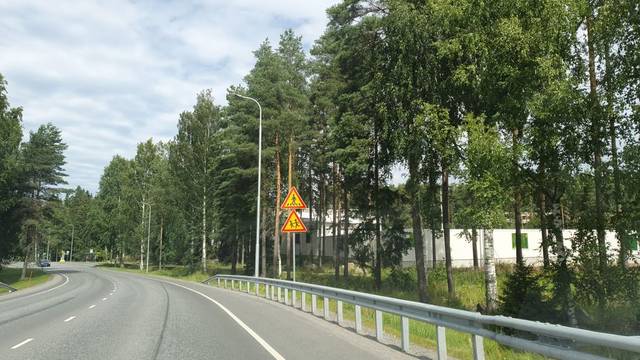
Region: Finland
Coordinates: 61.44, 23.751